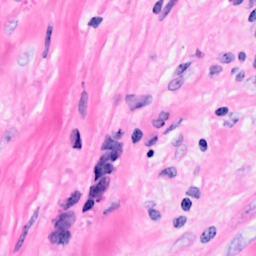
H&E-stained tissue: Breast